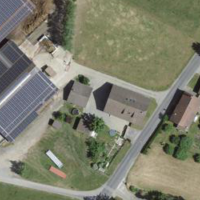
EUNIS habitat code: 52
Species observed at this site:
Lysimachia punctata